Question: I have an AlertDialog containing a ListView. One Item on the ListView has an EditText.
When cliking the EditText the :

The code for 'EditText' (I don't think that's what causing the issue)
'''
<EditText
android:layout_width="wrap_content"
android:layout_height="wrap_content"
android:id="@+id/editableEditText"
android:layout_weight="1"
android:maxLines="1"/>
'''
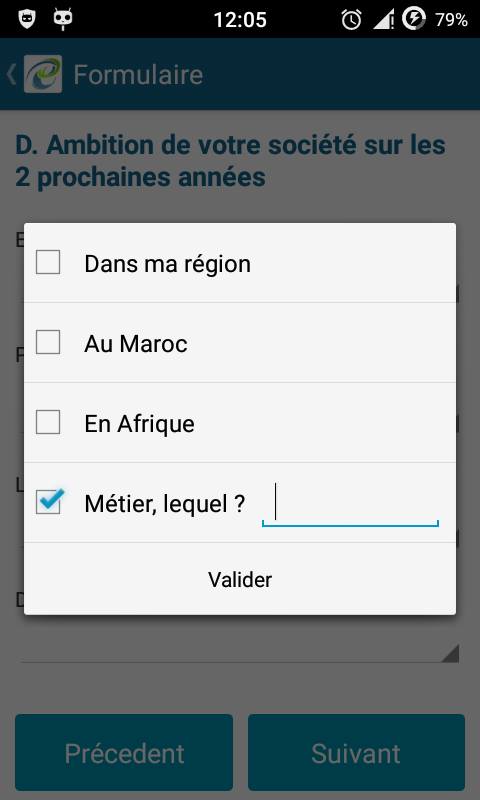
Answer: try to add this code:
'''
dialog.getWindow().clearFlags(WindowManager.LayoutParams.FLAG_NOT_FOCUSABLE|WindowManager.LayoutParams.FLAG_ALT_FOCUSABLE_IM);
'''
should be the way. To me worked
EDIT:
this is another way i found:
'''
Dialog = builder.create(); Dialog.show();
Dialog.getWindow().clearFlags(
WindowManager.LayoutParams.FLAG_NOT_FOCUSABLE
|WindowManager.LayoutParams.FLAG_ALT_FOCUSABLE_IM);
Dialog.getWindow().setSoftInputMode(WindowManager.LayoutParams.SOFT_INPUT_STATE_ VISIBLE);
'''